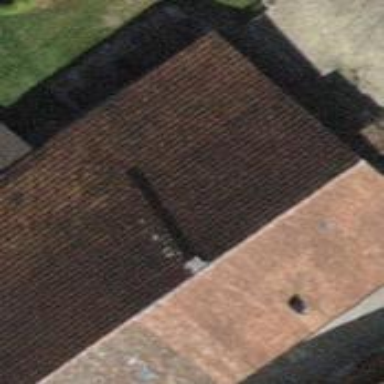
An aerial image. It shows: Building with tile roof.